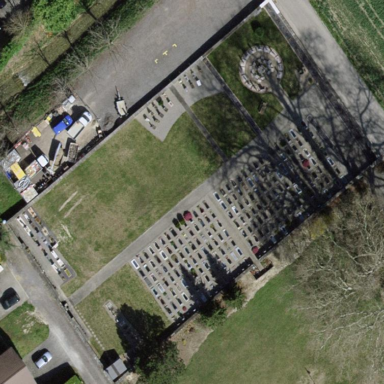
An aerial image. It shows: Cemetery.